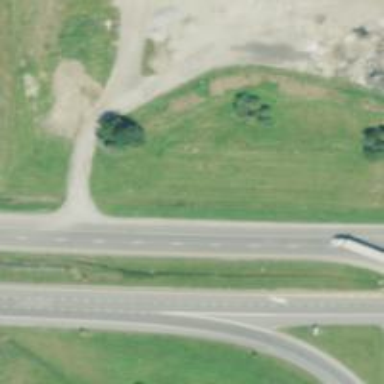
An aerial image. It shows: This image shows trunk highway that functions as expressway.